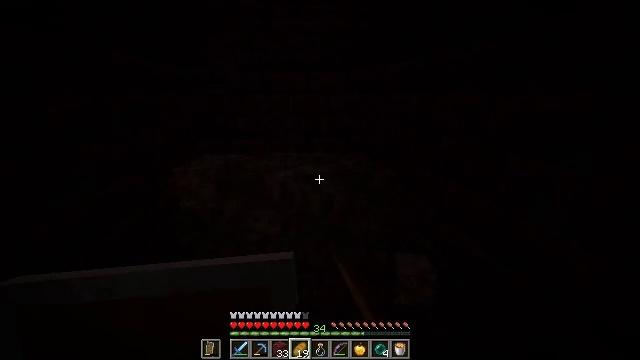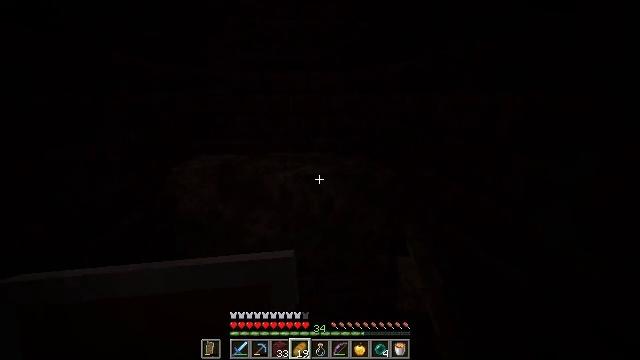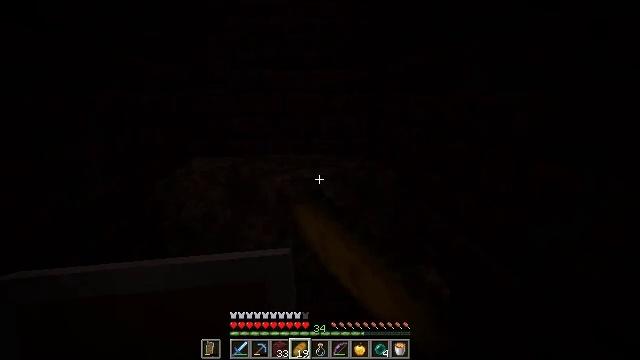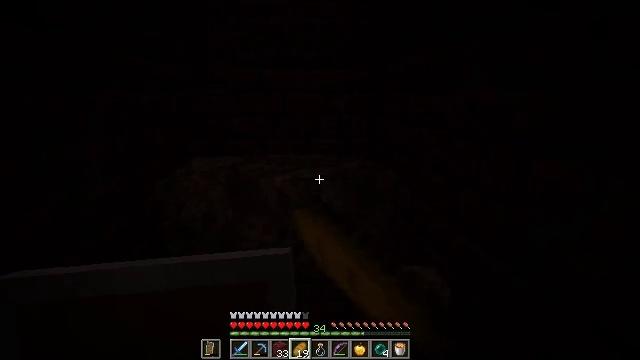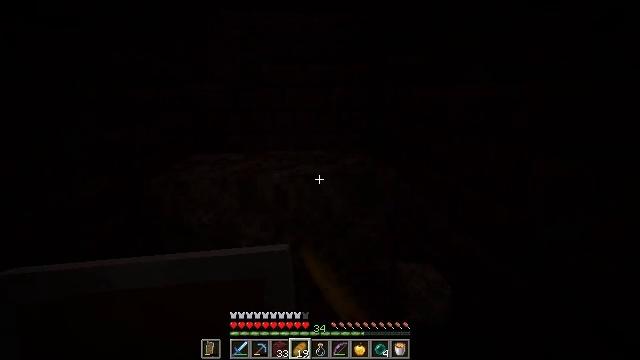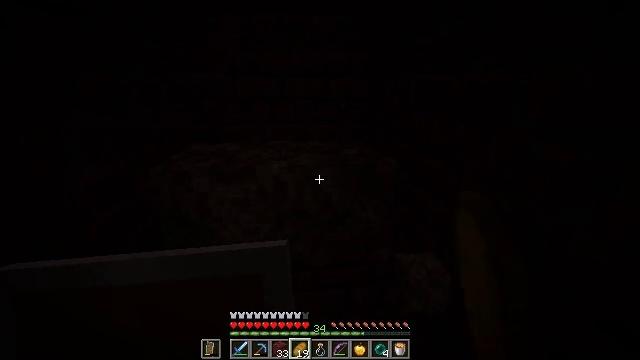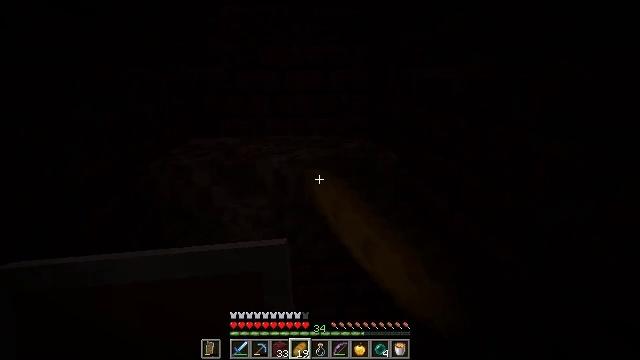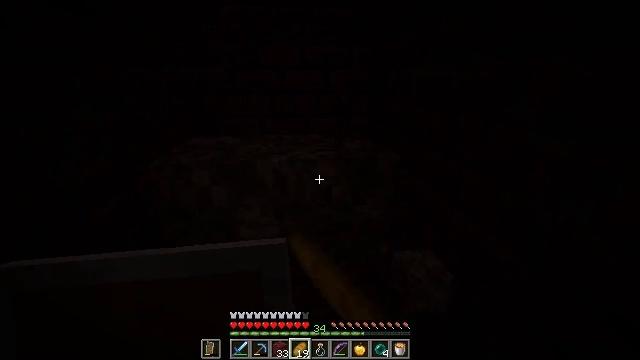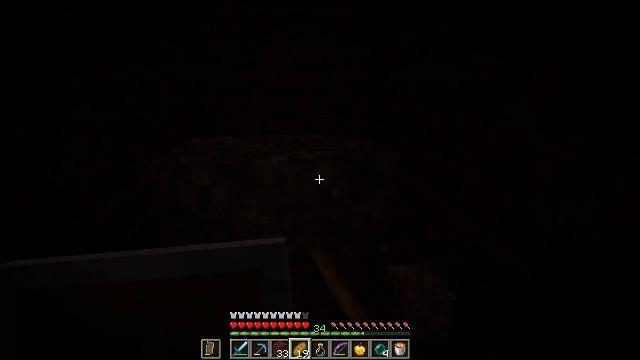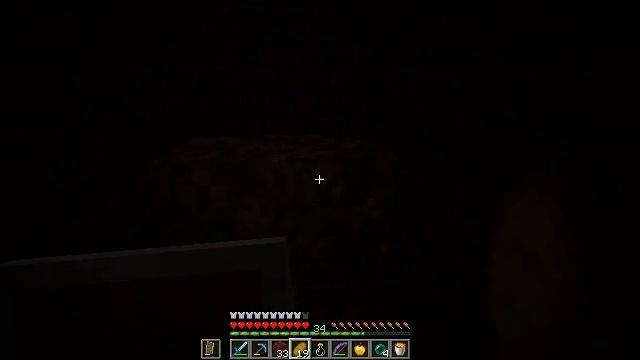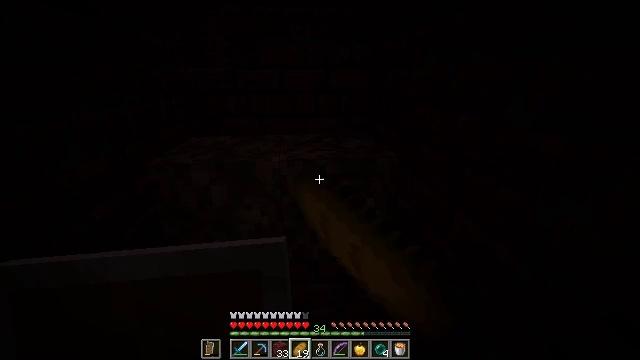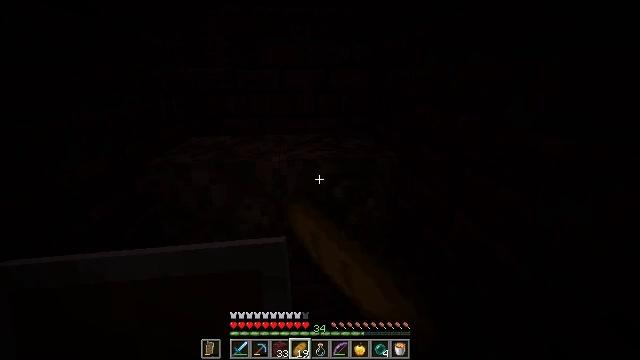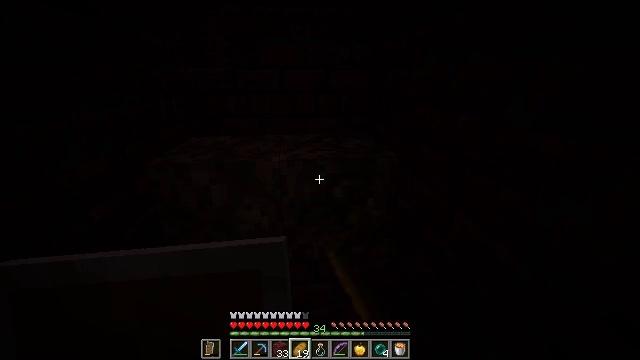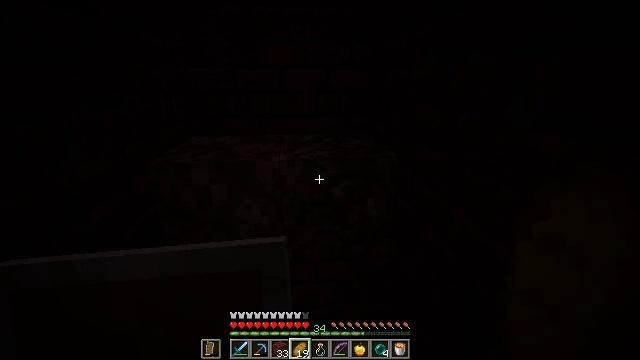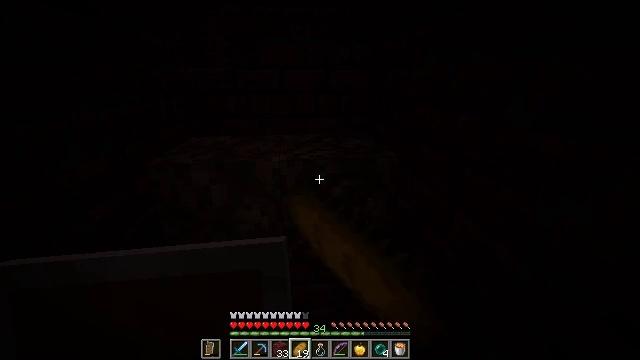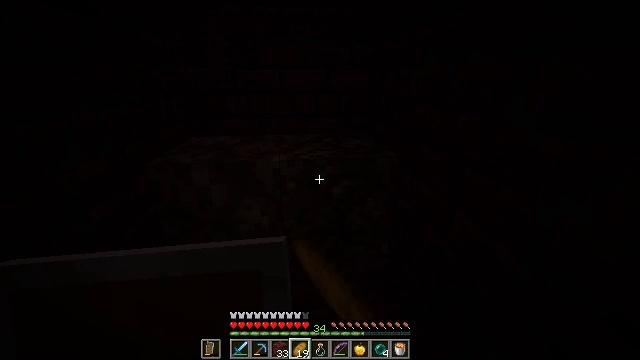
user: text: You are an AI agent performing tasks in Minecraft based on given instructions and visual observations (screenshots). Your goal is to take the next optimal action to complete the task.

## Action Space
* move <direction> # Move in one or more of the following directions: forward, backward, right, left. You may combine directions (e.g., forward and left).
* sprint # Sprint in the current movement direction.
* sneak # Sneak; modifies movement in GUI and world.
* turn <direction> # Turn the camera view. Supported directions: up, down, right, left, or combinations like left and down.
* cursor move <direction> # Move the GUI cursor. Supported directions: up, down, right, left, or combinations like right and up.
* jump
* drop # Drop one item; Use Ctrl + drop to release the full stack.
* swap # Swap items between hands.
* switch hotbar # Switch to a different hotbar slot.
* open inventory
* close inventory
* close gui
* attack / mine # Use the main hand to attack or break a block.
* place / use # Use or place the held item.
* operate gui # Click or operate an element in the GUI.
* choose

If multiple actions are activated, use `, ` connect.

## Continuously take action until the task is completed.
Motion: motion action
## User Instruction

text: Mine the soul sand in the Nether.
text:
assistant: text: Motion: attack / mine
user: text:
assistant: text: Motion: attack / mine
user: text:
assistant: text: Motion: attack / mine
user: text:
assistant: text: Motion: attack / mine
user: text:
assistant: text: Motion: turn down, attack / mine
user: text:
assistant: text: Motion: turn down, attack / mine
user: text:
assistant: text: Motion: attack / mine
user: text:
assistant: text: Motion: attack / mine
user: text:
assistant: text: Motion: attack / mine
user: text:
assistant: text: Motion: attack / mine
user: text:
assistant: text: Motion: attack / mine
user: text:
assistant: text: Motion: attack / mine
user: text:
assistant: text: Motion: attack / mine
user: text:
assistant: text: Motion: attack / mine
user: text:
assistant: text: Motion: attack / mine
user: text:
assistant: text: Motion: attack / mine
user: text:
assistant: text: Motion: attack / mine
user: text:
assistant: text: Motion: attack / mine
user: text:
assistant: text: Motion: attack / mine
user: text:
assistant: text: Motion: turn left and down, attack / mine
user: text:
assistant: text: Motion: turn left, attack / mine
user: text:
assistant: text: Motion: move forward, turn left and down, attack / mine
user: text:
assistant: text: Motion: move forward, turn left, attack / mine
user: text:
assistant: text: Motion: move forward, attack / mine
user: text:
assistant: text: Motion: move forward, attack / mine
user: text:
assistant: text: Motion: attack / mine
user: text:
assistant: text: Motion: attack / mine
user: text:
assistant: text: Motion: attack / mine
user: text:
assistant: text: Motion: attack / mine
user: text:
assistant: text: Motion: attack / mine